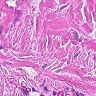
Metastatic tissue present: no